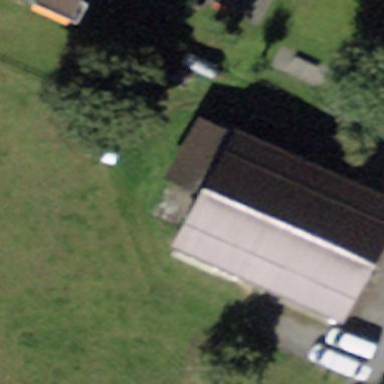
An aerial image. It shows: Rural barn.